Field crop: maize
Growth stage: 2
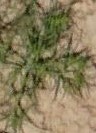
Species: salsola